Question: I am working on a graphic application in which the user draws lines.
The lines are not smooth. I see the problem especially when drawing the lines slowly.
What would be the correct way to smoothen the lines?
I read the following great article: <URL>
It fixed some of the problem, but not all of it. Still, when drawing lines slowly, they look jagged:

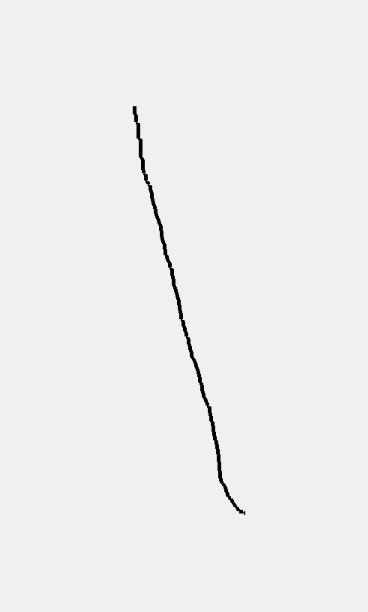
Answer: The problem is actually that you have sample points.
This is why the problem is exacerbated when the user inputs points slowly, rather than quickly. One possible solution is to use some sort of best-fitting line equation (e.g. <URL> to reduce the number of points and simplify it to an approximation.
There are more sophisticated approaches to smoothing user input, but in this simple case all you really need to do is reduce the sample size.